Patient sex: M
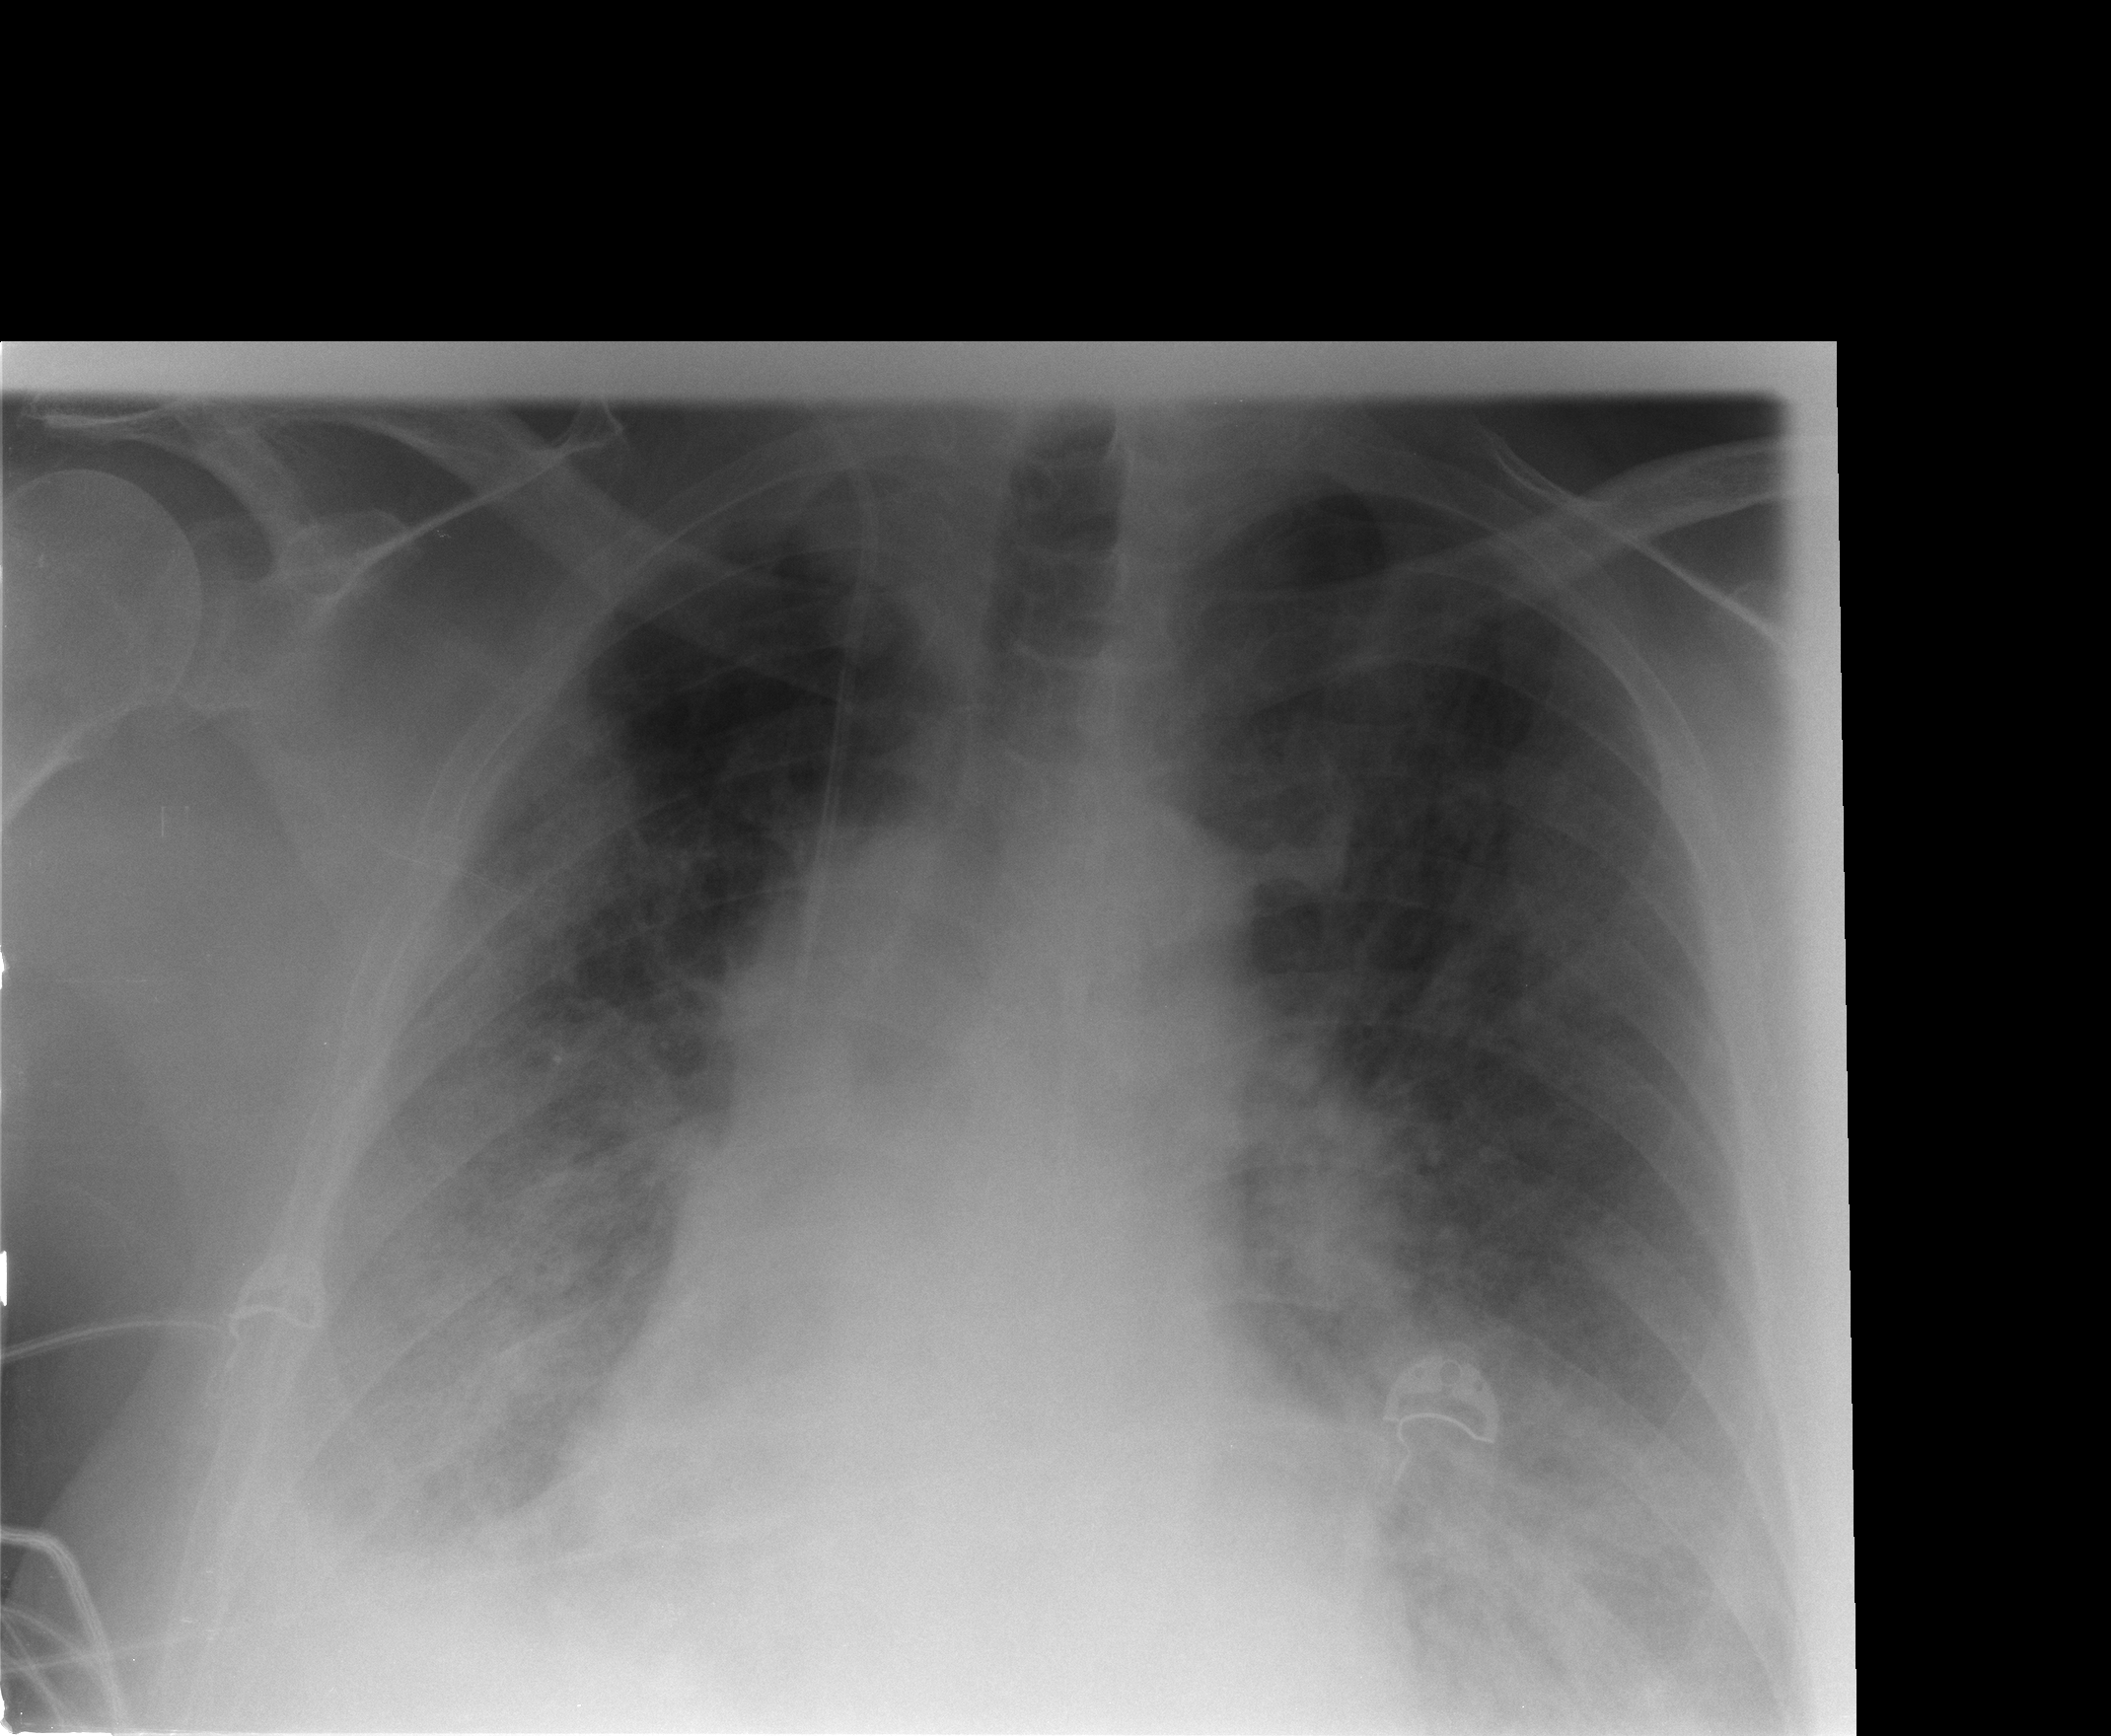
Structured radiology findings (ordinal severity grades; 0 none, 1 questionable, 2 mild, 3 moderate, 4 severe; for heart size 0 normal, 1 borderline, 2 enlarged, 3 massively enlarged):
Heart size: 2
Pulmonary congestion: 3
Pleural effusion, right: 3
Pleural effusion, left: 1
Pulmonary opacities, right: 3
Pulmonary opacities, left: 2
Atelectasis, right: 3
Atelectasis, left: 3